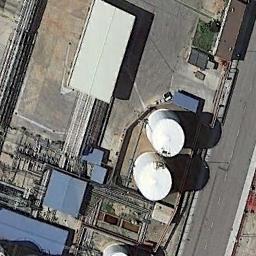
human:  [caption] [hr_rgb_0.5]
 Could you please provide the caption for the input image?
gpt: There are two white storage tanks on the bare land .

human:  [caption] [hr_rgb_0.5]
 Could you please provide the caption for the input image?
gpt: There are many buildings of different shapes beside the storage tanks .

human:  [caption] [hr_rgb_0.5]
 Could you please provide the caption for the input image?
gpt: There are many neatly arranged storage tanks and many pipelines in the factory .

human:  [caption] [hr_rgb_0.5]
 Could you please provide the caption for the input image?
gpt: There are three white storage tanks and three silver storage tanks .

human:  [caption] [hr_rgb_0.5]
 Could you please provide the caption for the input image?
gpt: There are two white storage tanks beside some buildings .